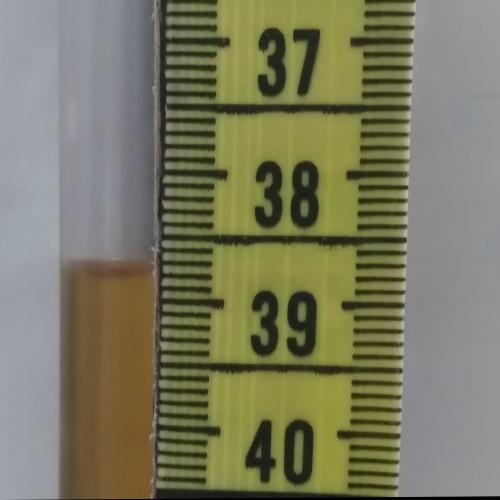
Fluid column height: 38.8 cm